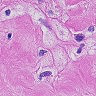
Metastatic tissue present: yes